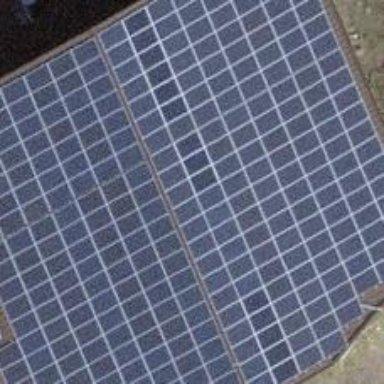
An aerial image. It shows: Solar power generator utilizing photovoltaic technology with solar photovoltaic panels.